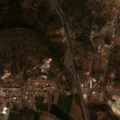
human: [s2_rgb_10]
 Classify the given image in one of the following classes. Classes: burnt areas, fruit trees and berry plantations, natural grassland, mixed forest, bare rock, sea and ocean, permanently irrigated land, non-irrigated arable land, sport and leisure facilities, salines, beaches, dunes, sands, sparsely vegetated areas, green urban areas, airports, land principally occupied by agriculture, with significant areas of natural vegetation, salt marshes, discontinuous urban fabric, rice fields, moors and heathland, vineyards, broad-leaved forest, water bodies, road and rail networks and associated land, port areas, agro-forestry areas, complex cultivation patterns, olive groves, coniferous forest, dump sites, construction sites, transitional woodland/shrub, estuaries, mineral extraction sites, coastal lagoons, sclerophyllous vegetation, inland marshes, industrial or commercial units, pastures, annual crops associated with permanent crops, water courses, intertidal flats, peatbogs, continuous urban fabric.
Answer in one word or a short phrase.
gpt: continuous urban fabric, discontinuous urban fabric, fruit trees and berry plantations, annual crops associated with permanent crops, complex cultivation patterns, broad-leaved forest, transitional woodland/shrub